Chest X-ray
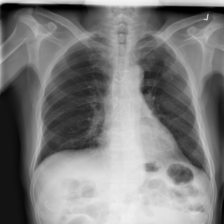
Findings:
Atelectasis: negative
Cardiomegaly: negative
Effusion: negative
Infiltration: negative
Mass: negative
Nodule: negative
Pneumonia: negative
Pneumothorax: negative
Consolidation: negative
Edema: negative
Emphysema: negative
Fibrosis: negative
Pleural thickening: negative
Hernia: negative